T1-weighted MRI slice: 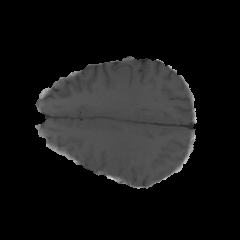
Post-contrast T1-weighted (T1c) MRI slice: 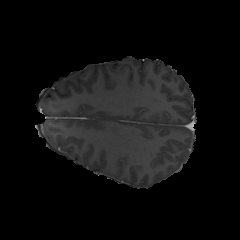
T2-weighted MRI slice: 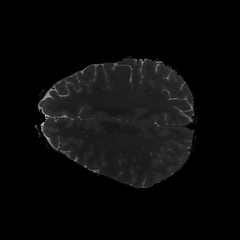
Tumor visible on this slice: no